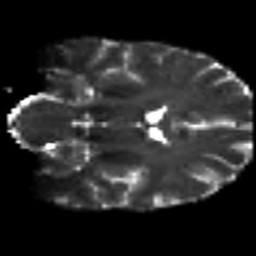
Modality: T2w
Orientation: coronal
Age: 37
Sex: male
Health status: ill
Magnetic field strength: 3 T
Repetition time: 8.4 s
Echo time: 0.0926 s